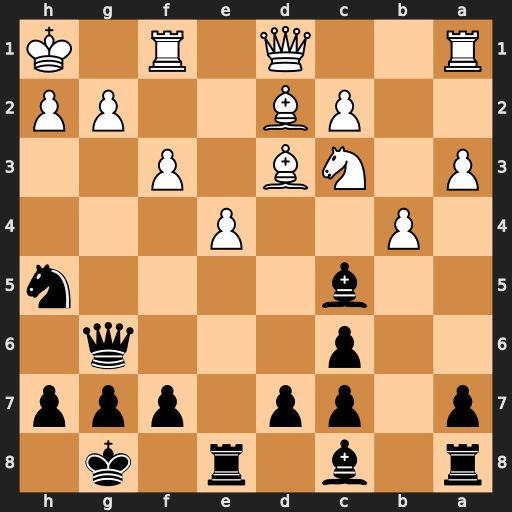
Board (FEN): r1b1r1k1/p1pp1ppp/2p3q1/2b4n/1P2P3/P1NB1P2/2PB2PP/R2Q1R1K
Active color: b
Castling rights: -
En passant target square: -
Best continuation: Ng3+ hxg3 Qh5#